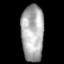
Tissue: lung
Cell type: Epithelial cells
Senescence score: 0.2196
Nuclear area (px): 1268
Mean DAPI intensity: 171.028